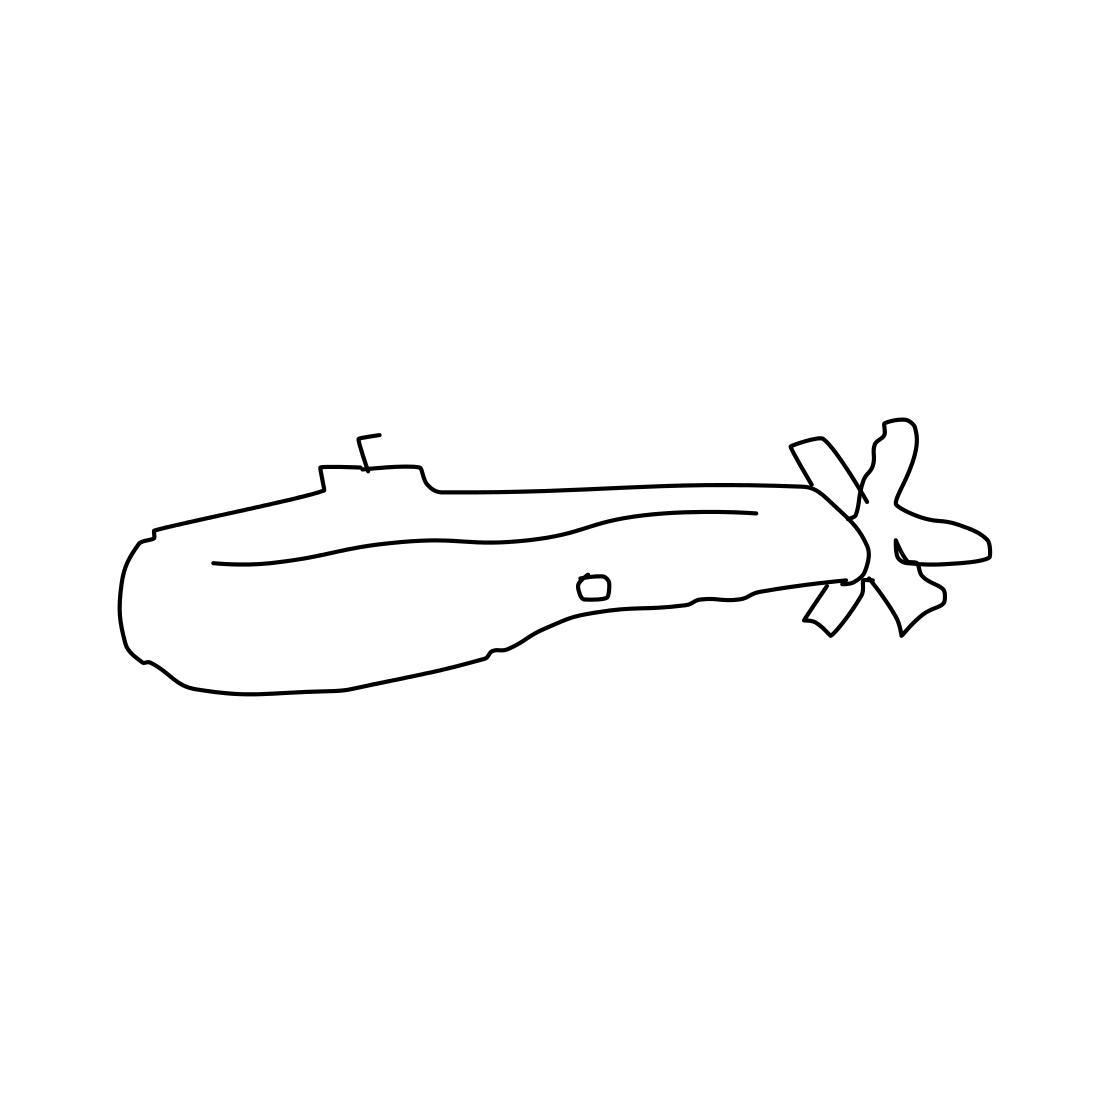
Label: submarine